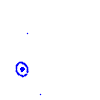
Particle: electron